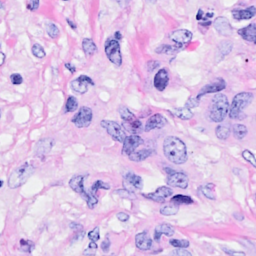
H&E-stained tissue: Breast